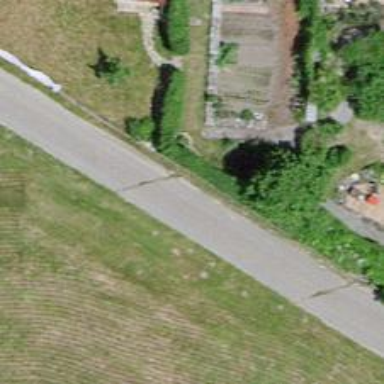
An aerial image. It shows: Hedge barrier.